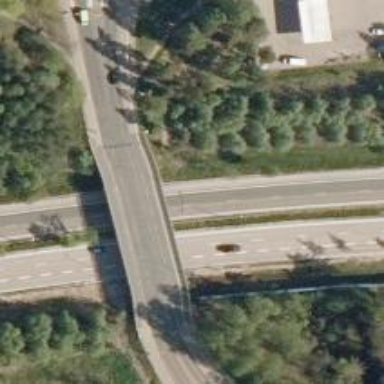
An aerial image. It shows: Asphalt motorway.